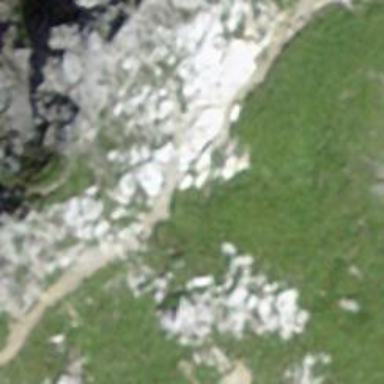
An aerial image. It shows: Natural cliff.